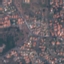
Land use / land cover: Residential